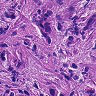
Metastatic tissue present: yes